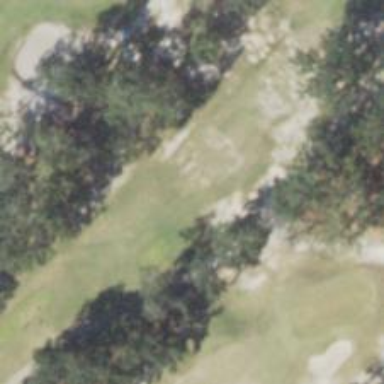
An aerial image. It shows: View of golf hole.